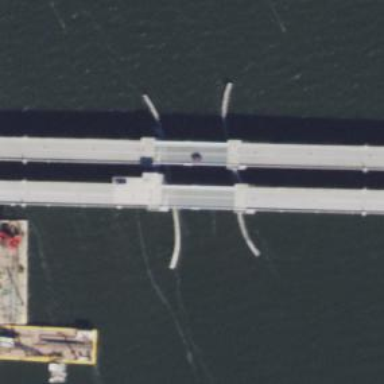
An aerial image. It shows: Primary highway with asphalt surface and expressway feature. The bridge on this highway is movable bascule bridge.